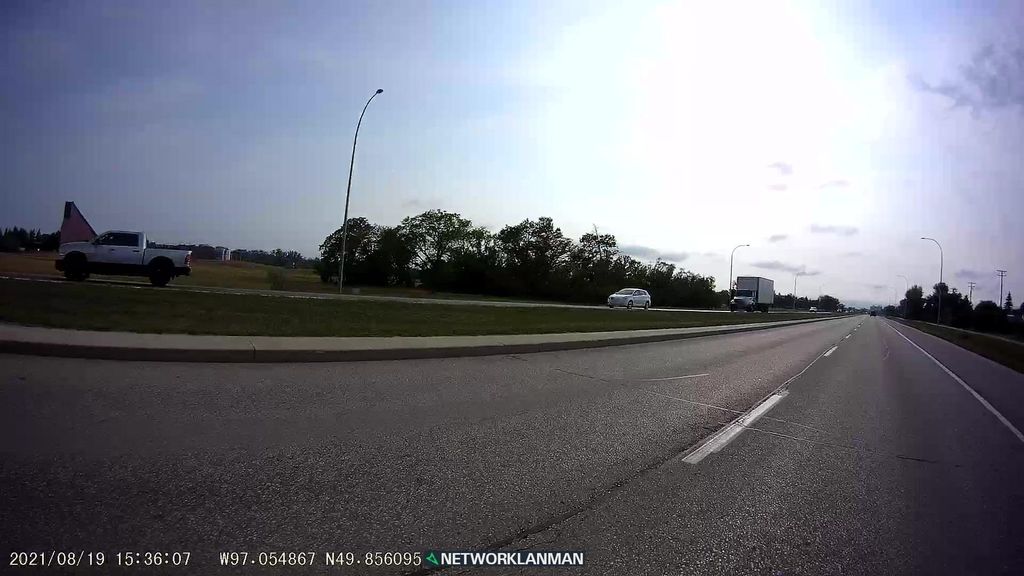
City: winnipeg